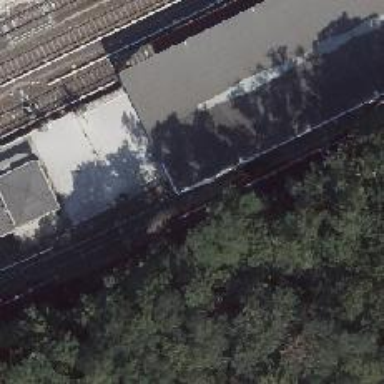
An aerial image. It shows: Railway milestone.